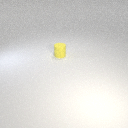
small yellow rubber cylinder